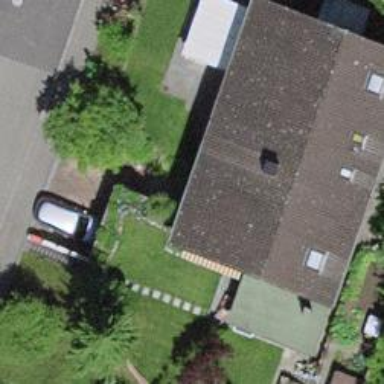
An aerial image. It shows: Simple house.